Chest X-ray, PA view. Patient: 58 years old, sex M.
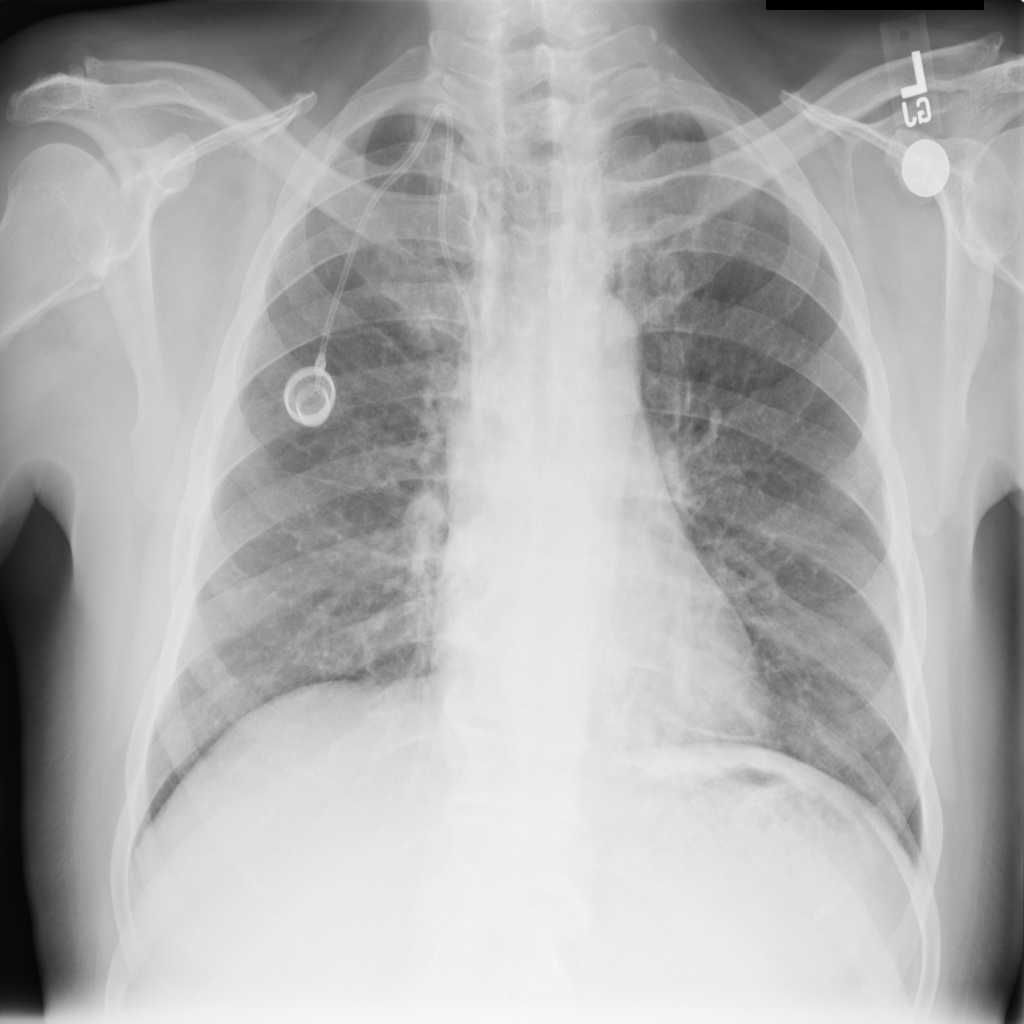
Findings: No Finding